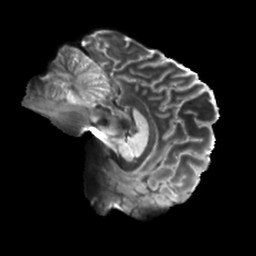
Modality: T2w
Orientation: sagittal
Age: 30
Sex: male
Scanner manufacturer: siemens
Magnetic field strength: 6.98 T
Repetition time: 7.776 s
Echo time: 0.076 s